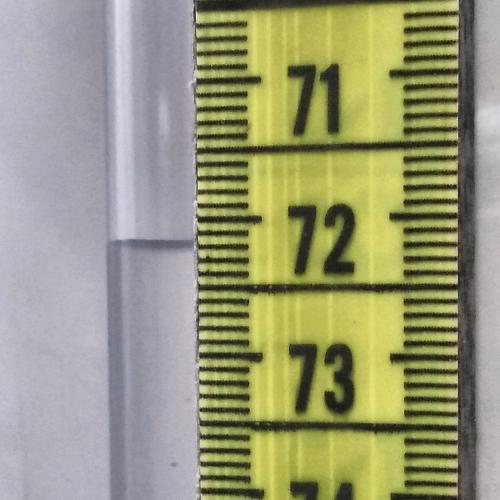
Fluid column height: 72.2 cm